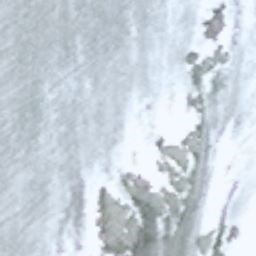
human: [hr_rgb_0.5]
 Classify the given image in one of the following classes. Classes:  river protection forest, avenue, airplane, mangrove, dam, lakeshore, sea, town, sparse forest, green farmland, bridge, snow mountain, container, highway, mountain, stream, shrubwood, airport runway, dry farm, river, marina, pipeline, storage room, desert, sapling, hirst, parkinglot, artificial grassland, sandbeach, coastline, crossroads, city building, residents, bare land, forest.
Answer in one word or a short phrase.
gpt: snow mountain